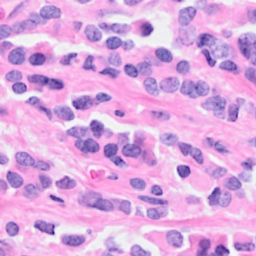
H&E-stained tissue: Breast